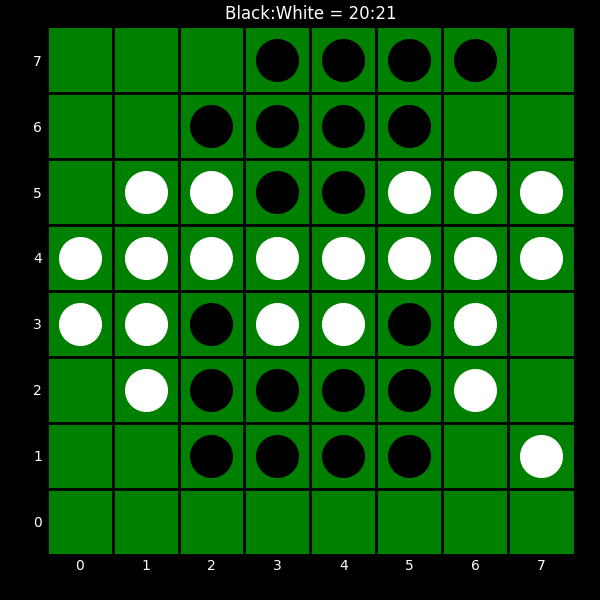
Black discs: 20
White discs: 21